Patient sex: M
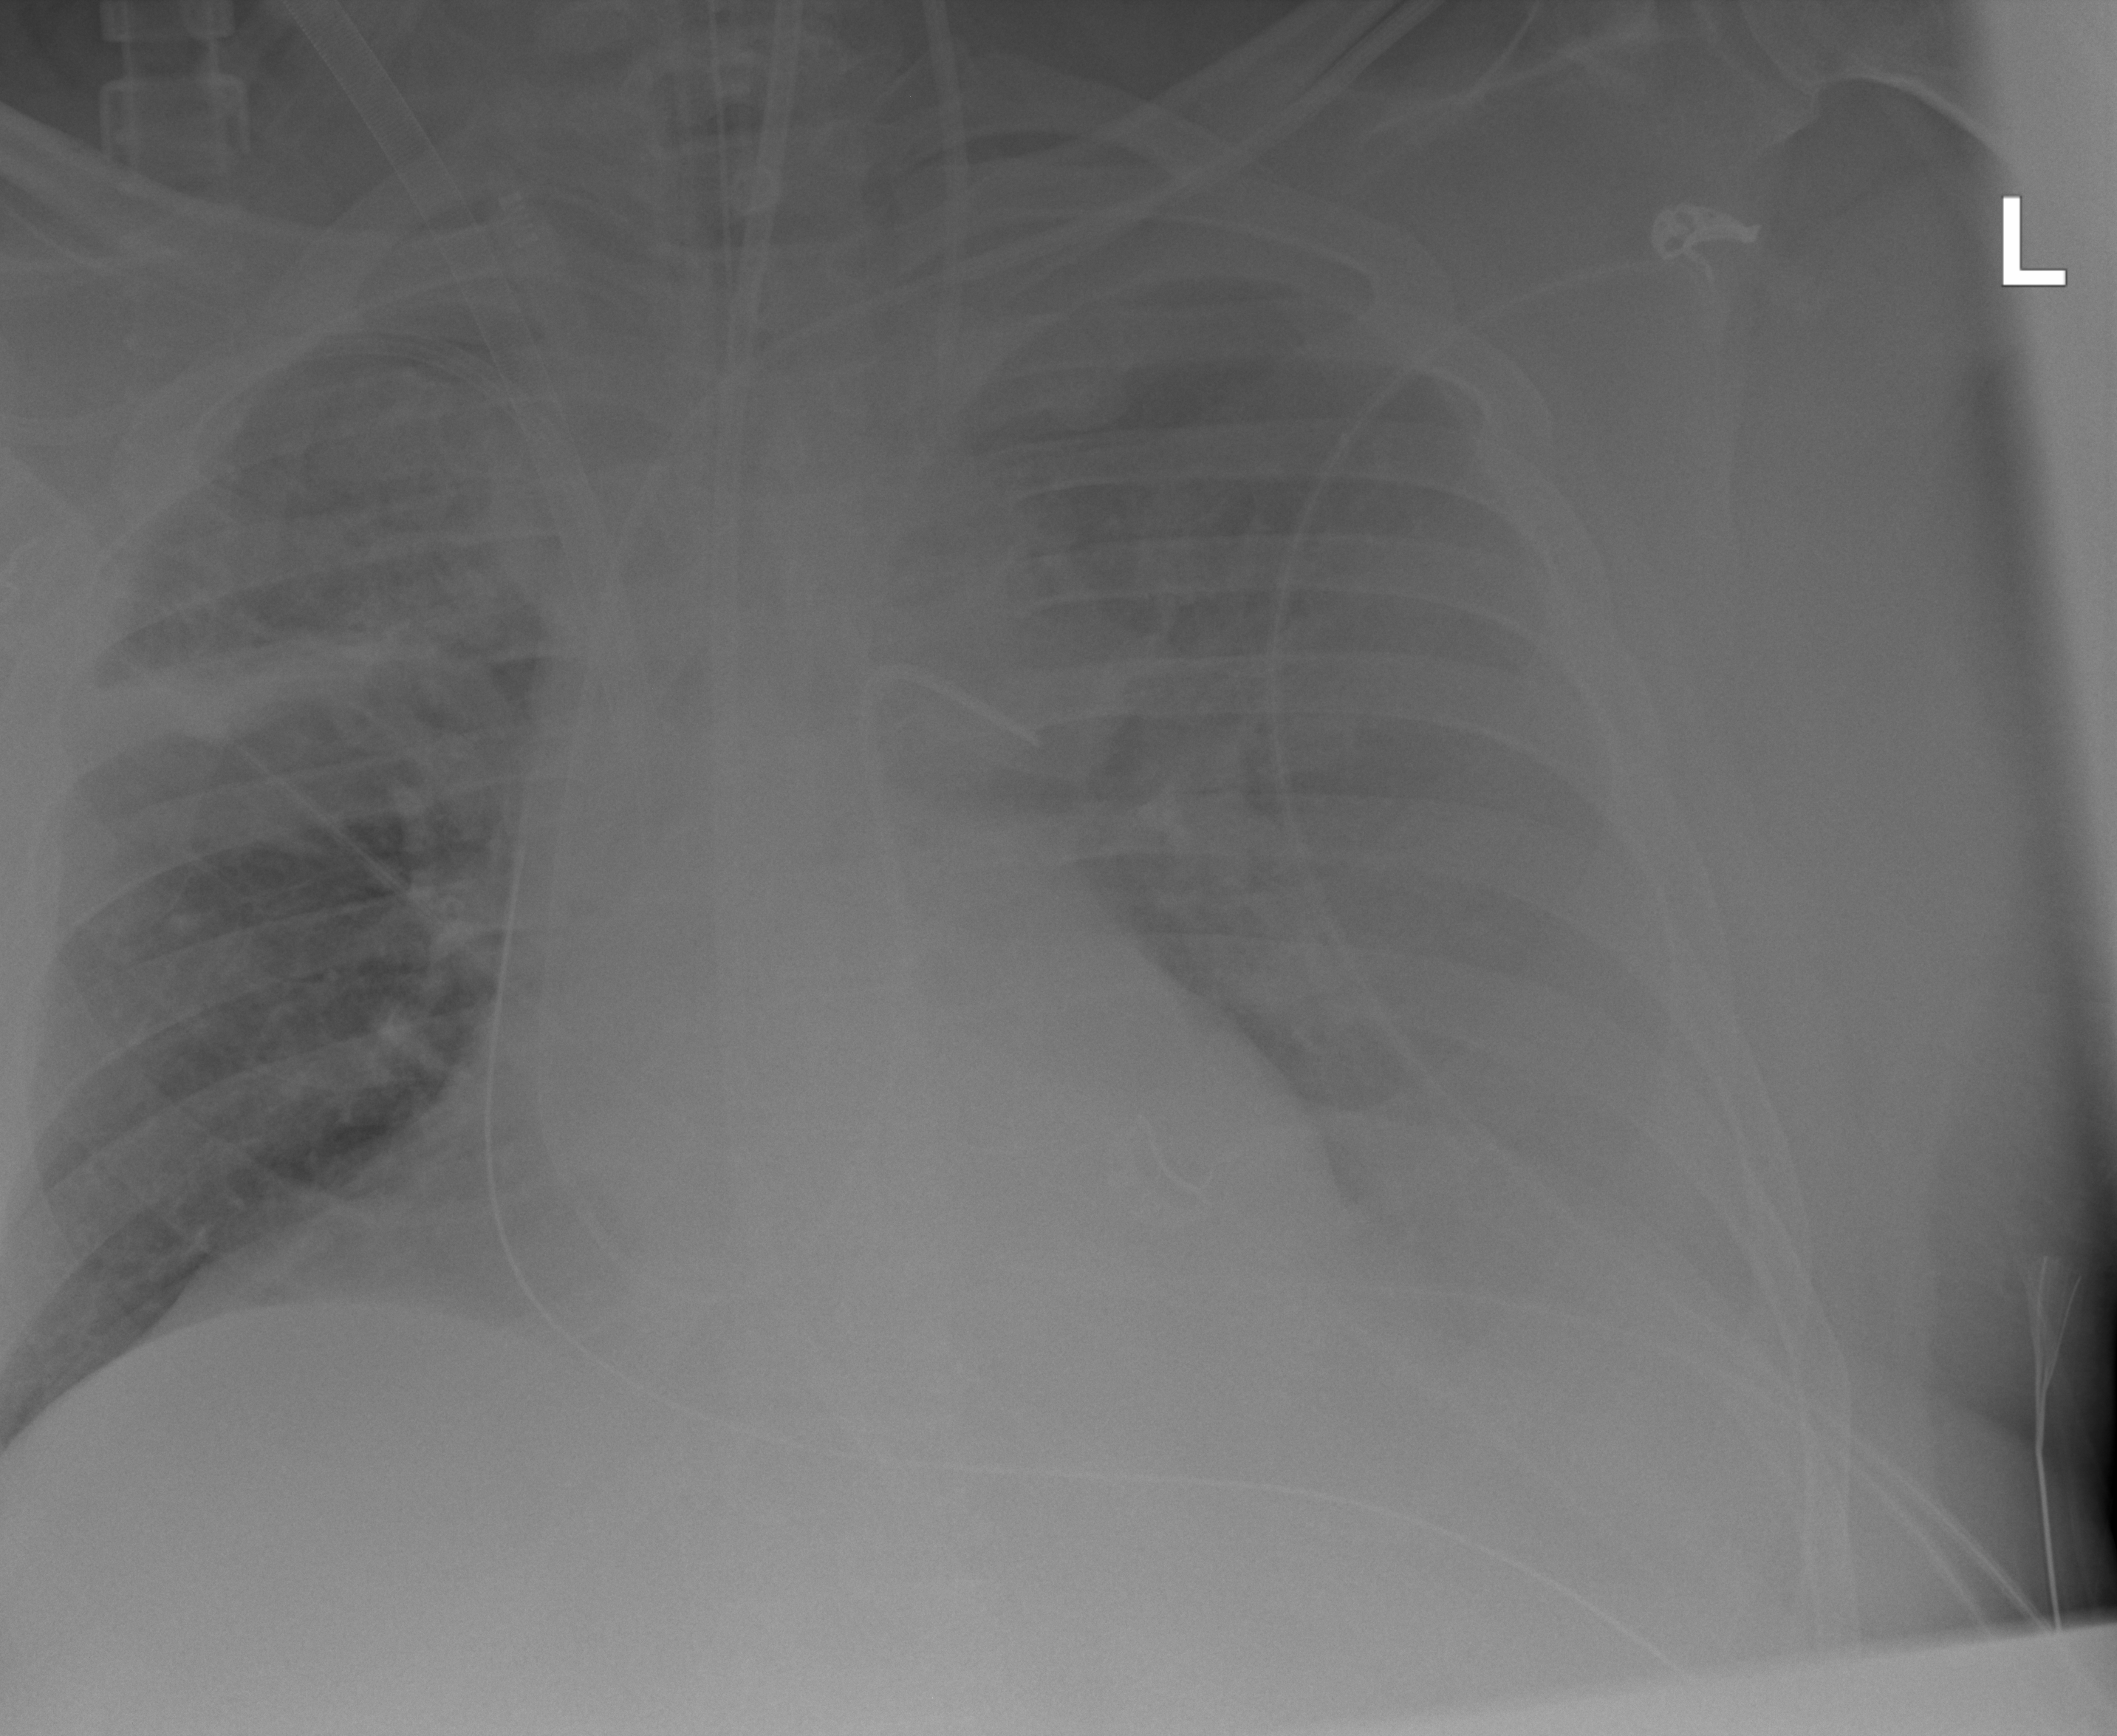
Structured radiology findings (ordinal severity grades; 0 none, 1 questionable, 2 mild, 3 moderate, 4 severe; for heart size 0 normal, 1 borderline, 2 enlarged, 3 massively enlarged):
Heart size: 0
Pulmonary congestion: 0
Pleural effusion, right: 2
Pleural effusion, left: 2
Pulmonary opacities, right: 2
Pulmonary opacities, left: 2
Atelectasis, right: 2
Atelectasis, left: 1